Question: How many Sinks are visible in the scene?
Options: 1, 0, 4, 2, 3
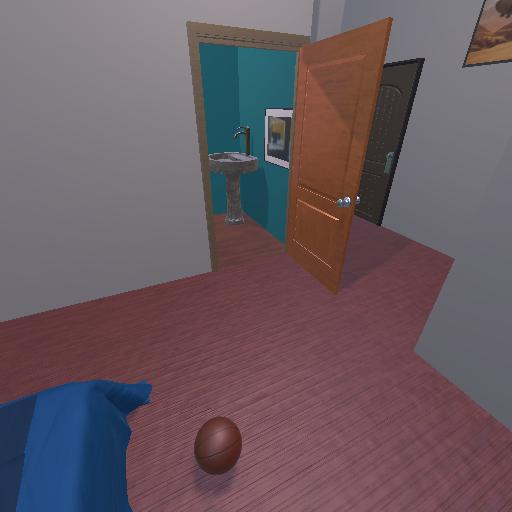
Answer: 1